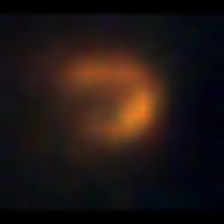
Taxon: NanoPlankton
Group: Other